Interaction volume radius: 10 \u00c5
Interaction volume height: 10 \u00c5
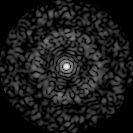
Disorder parameter: 0.8739